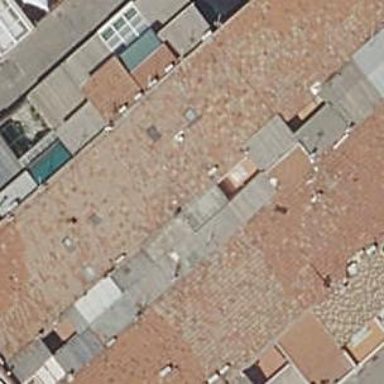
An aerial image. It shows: Terrace building.